Question: I came across a terrible error while updating my android ADT plugin in Eclipse Indigo (3.7.2). Please check the image attached.

Thanks
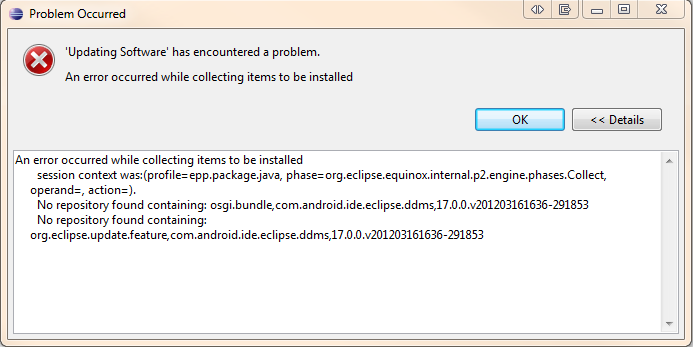
Answer: I figured it out by my self. I just restart the machine.